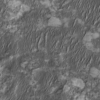
Label: not_dusty